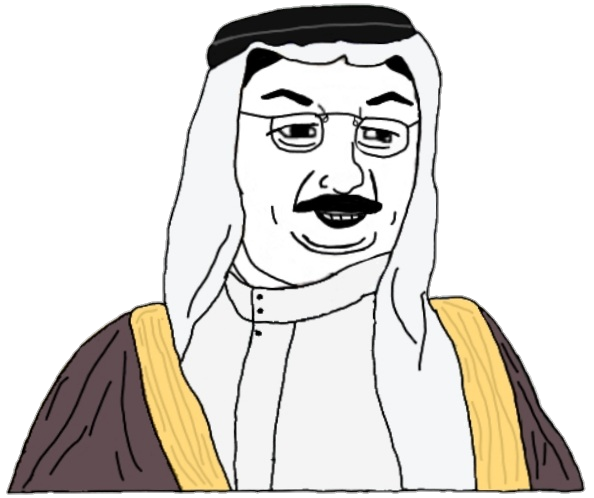
Label: 5_Bloomer